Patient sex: M
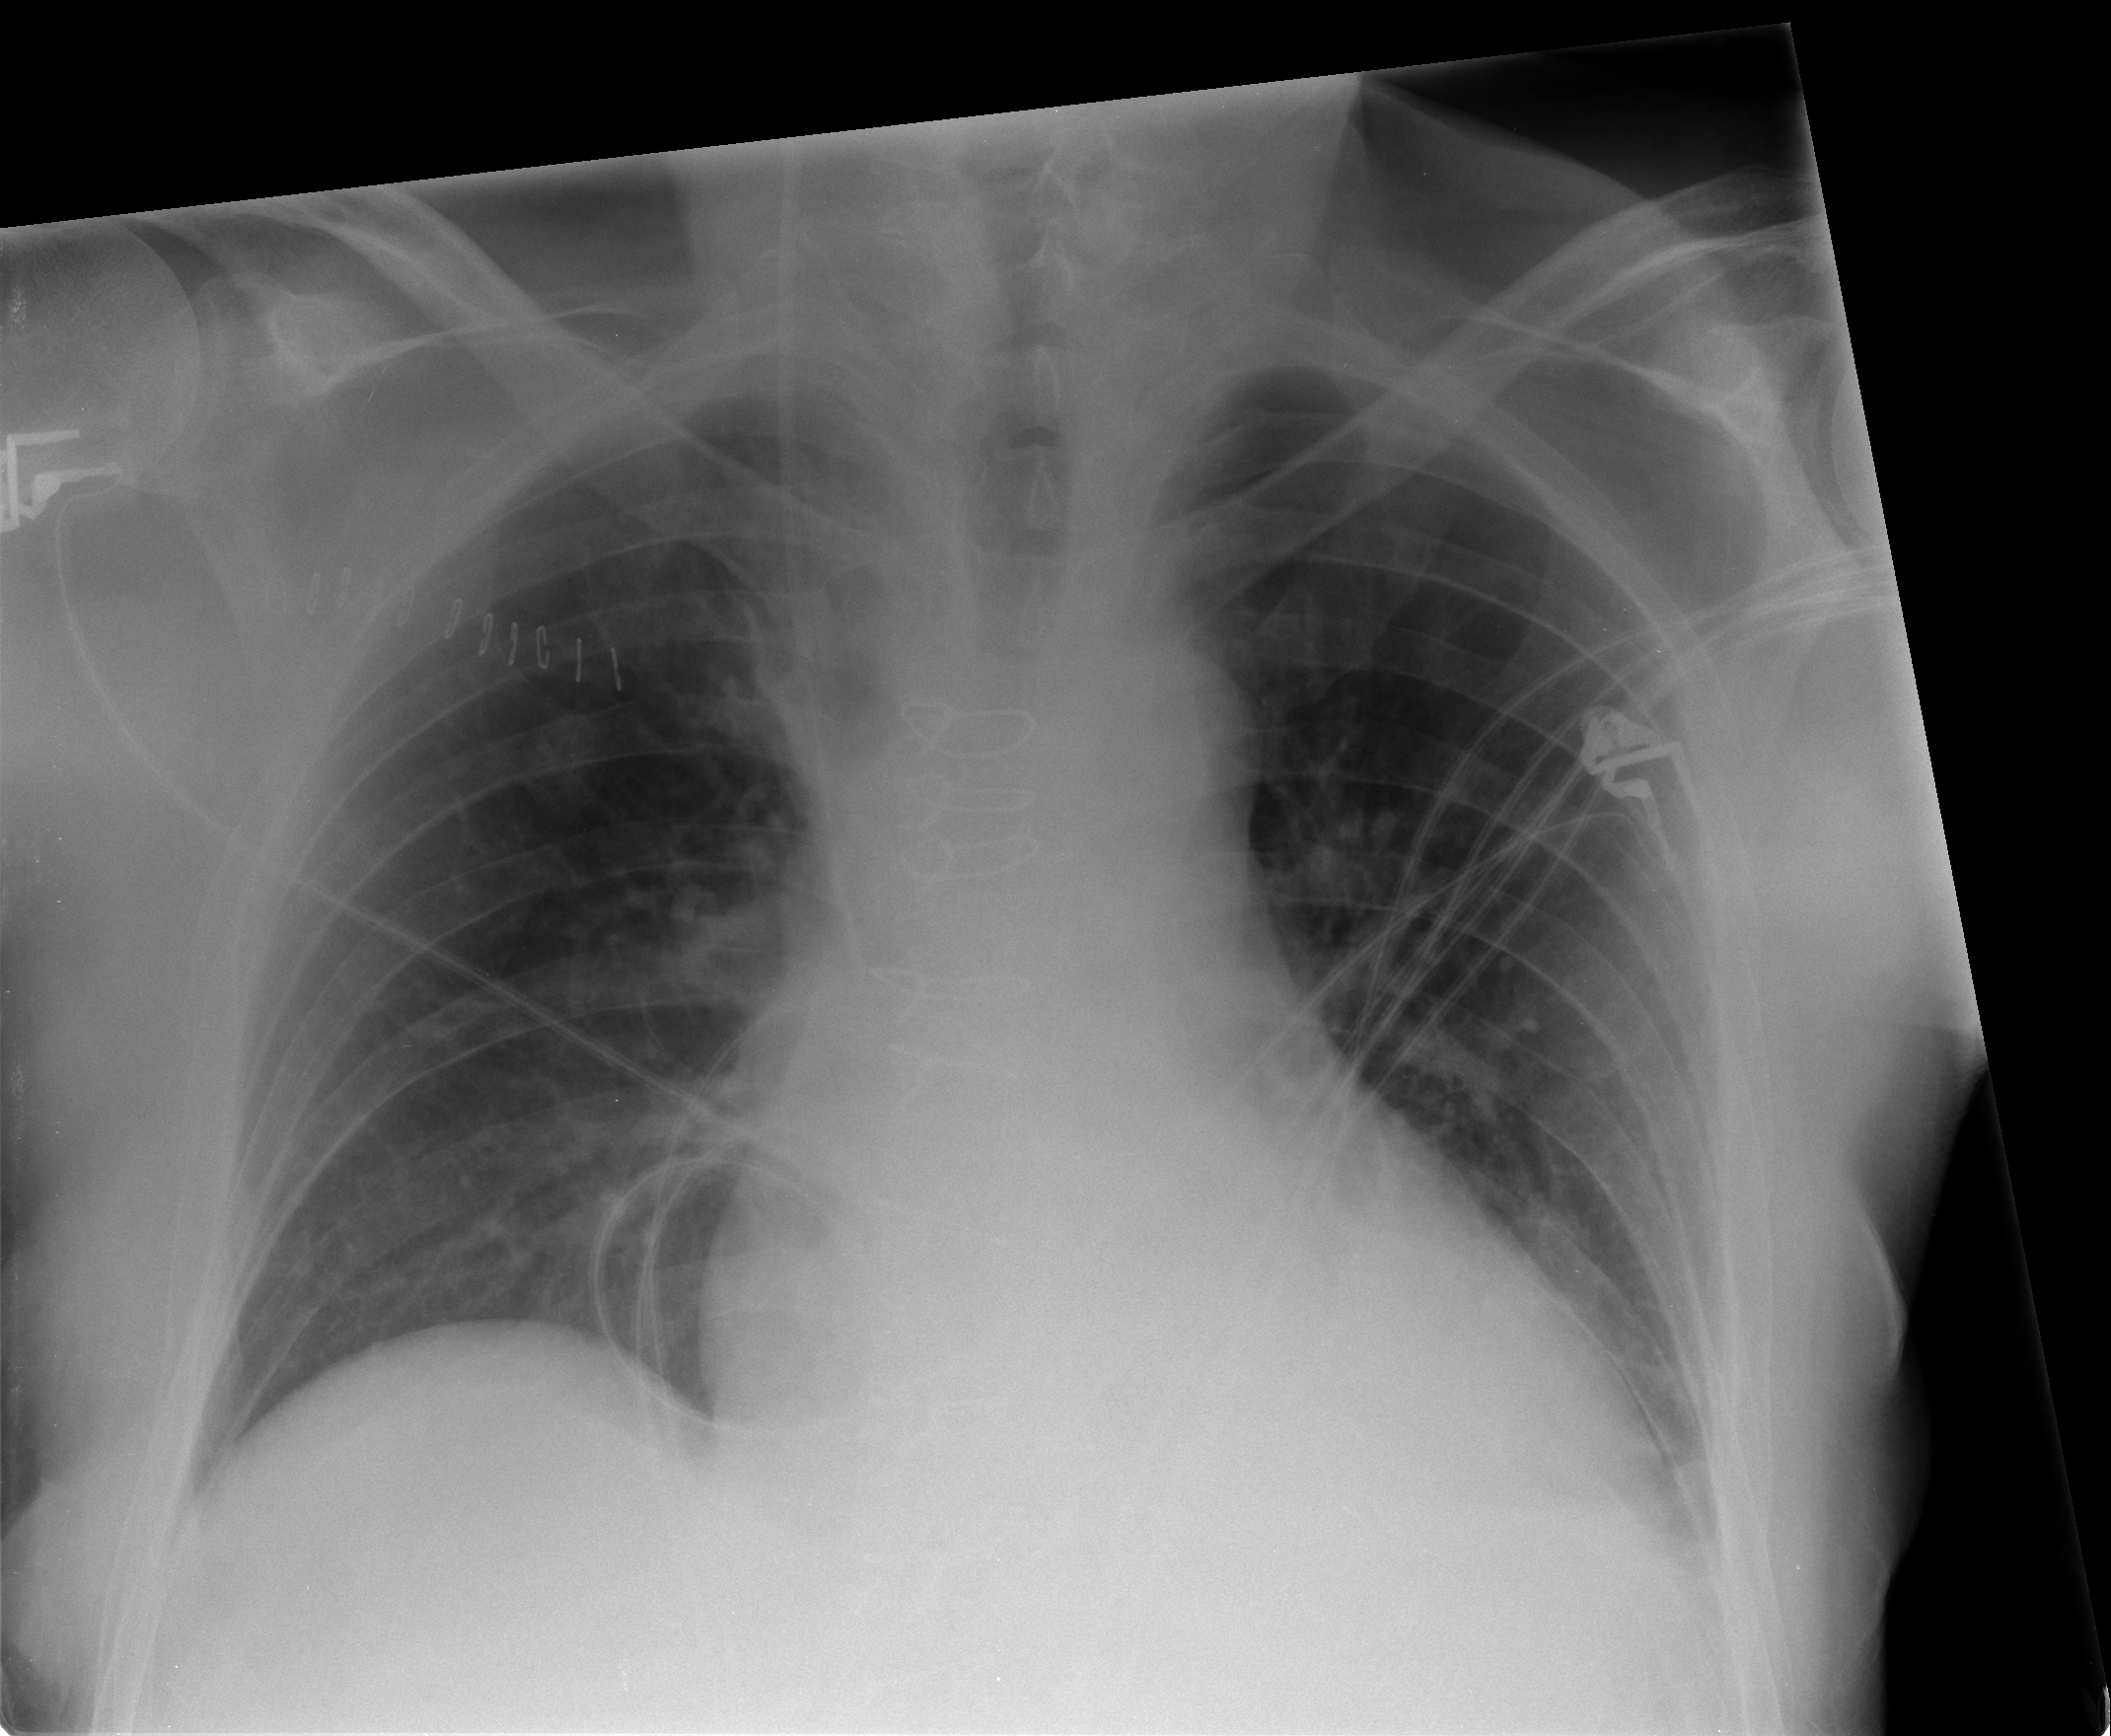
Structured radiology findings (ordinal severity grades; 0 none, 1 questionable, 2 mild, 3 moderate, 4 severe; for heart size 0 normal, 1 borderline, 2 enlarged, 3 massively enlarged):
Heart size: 1
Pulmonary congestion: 0
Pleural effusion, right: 0
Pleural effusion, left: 1
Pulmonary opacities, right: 0
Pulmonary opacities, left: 0
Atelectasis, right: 2
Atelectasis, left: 2